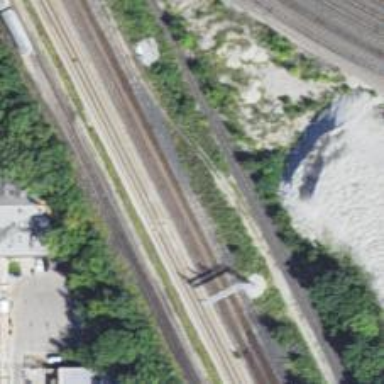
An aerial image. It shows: Abandoned railway siding.